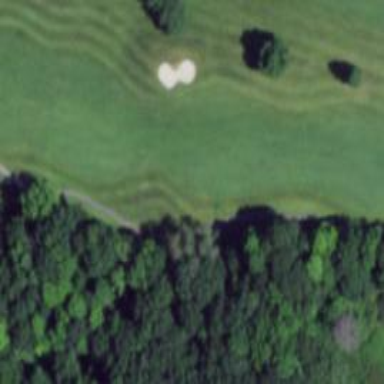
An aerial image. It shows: Grassy area designated as golf fairway.